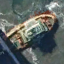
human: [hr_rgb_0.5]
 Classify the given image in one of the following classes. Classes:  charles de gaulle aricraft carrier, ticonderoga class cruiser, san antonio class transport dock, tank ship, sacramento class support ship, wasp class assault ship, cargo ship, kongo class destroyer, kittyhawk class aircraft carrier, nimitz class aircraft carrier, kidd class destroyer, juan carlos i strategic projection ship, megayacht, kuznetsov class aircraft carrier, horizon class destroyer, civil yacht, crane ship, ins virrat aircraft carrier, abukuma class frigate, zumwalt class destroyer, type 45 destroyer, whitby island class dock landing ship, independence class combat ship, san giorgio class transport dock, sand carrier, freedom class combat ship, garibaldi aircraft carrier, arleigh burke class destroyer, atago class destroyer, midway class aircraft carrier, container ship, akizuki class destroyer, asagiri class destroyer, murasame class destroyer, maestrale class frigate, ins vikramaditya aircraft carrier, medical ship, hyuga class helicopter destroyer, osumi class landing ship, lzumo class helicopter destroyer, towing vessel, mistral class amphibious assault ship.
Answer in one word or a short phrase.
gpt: Towing vessel